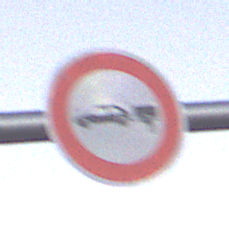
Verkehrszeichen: VerbotPersonenkraftwagenMitAnhaenger
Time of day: SunriseSunset
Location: Outdoor (Suburban)
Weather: PartlyCloudy
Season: NotSpecified
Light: Natural